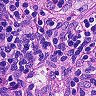
Metastatic tissue present: no